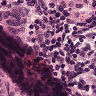
Metastatic tissue present: yes